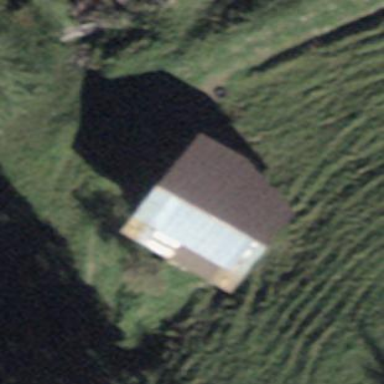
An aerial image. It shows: Cabin is depicted in the image.